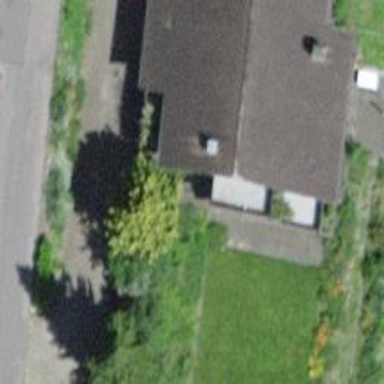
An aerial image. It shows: Simple and straightforward house.